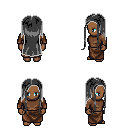
a pixel art fantasy rpg character, female body template, human, dark skin, brown long-sleeve shirt, robe skirt, gray extra-long hairstyle, four views (front, back, left, right), 2x2 character sprite sheet, small pixel art, hard edges, no anti-aliasing